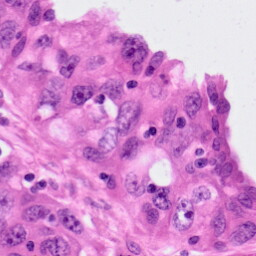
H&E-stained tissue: Lung